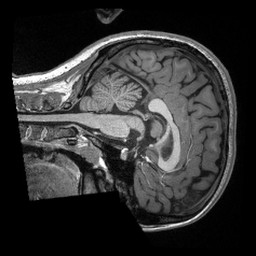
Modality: T1w
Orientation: sagittal
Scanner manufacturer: siemens
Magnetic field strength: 3 T
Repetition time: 2.3 s
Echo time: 0.00308 s